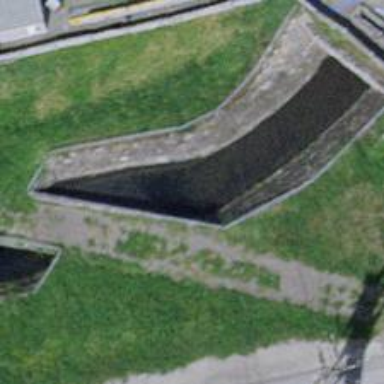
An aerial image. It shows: Culvert tunnel under drain waterway.